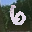
Label: 6